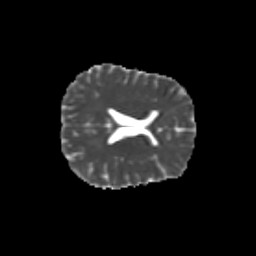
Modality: MD
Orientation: axial
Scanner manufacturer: siemens
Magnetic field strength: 3 T
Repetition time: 9.2 s
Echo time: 0.084 s